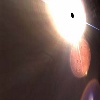
Label: sunburn